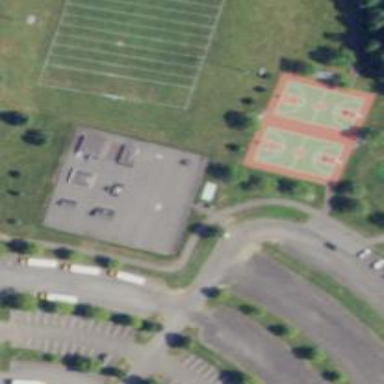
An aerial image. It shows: Bleachers on leisure land.